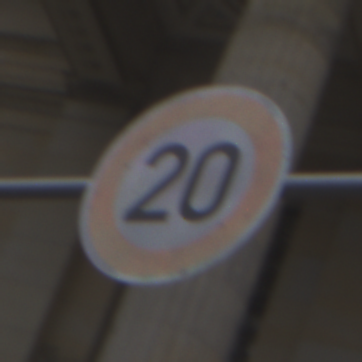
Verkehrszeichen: Geschwindigkeit20
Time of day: Midday
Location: Outdoor (Urban)
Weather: Overcast
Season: NotSpecified
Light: Natural